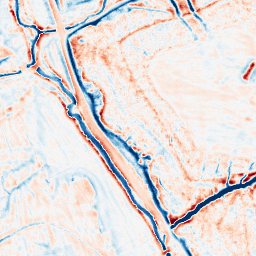
Category: edge_preserving
Decomposition family: bilateral
Decomposition parameters: d: 15
sigma_color: 25
sigma_space: 150
Upsampling method: lanczos
Upsampling parameters: scale: 2
Upsampling scale: 2